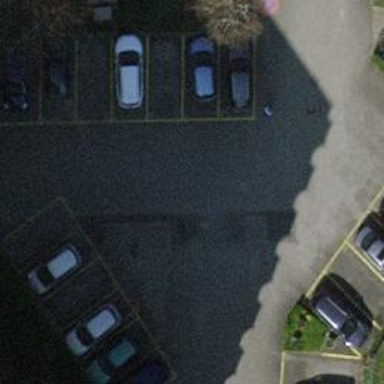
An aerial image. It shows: Parking aisle designated as service road.